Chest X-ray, PA view. Patient: 45 years old, sex F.
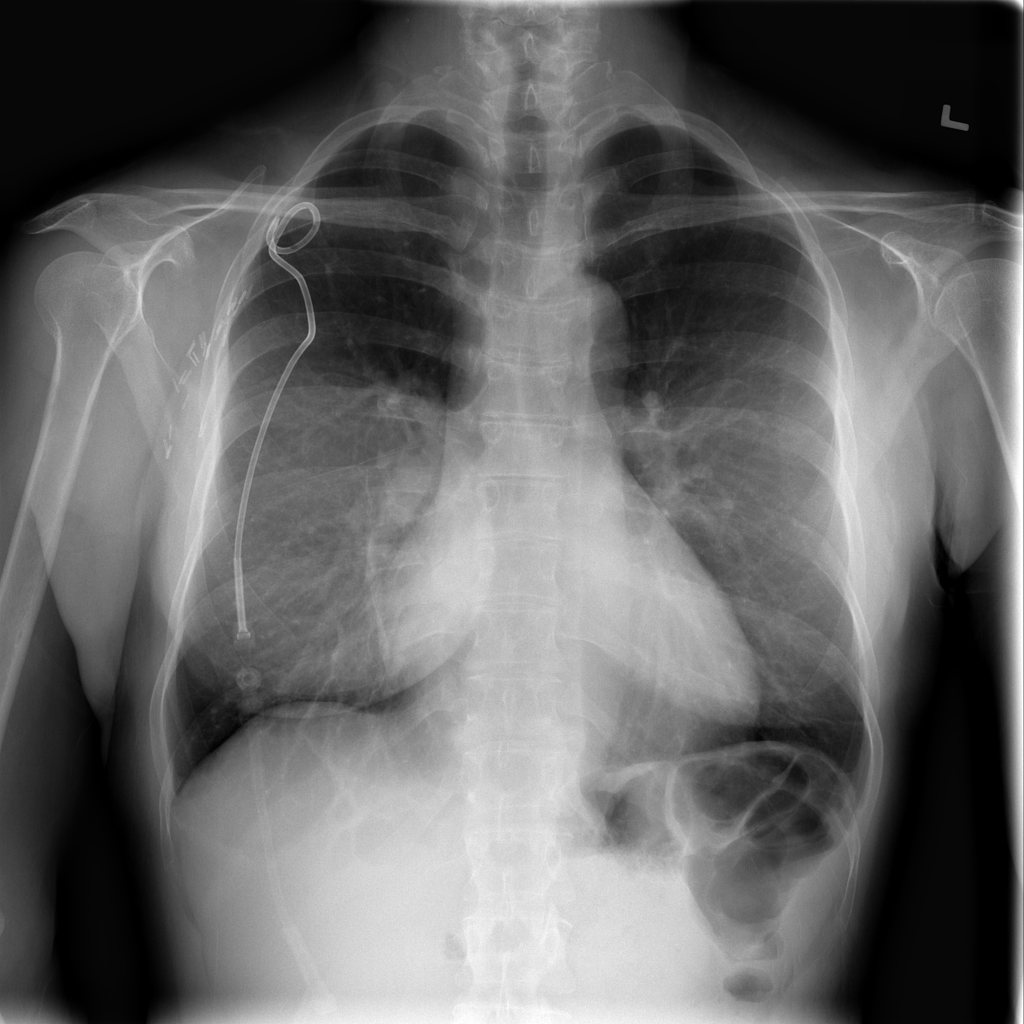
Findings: No Finding